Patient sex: F
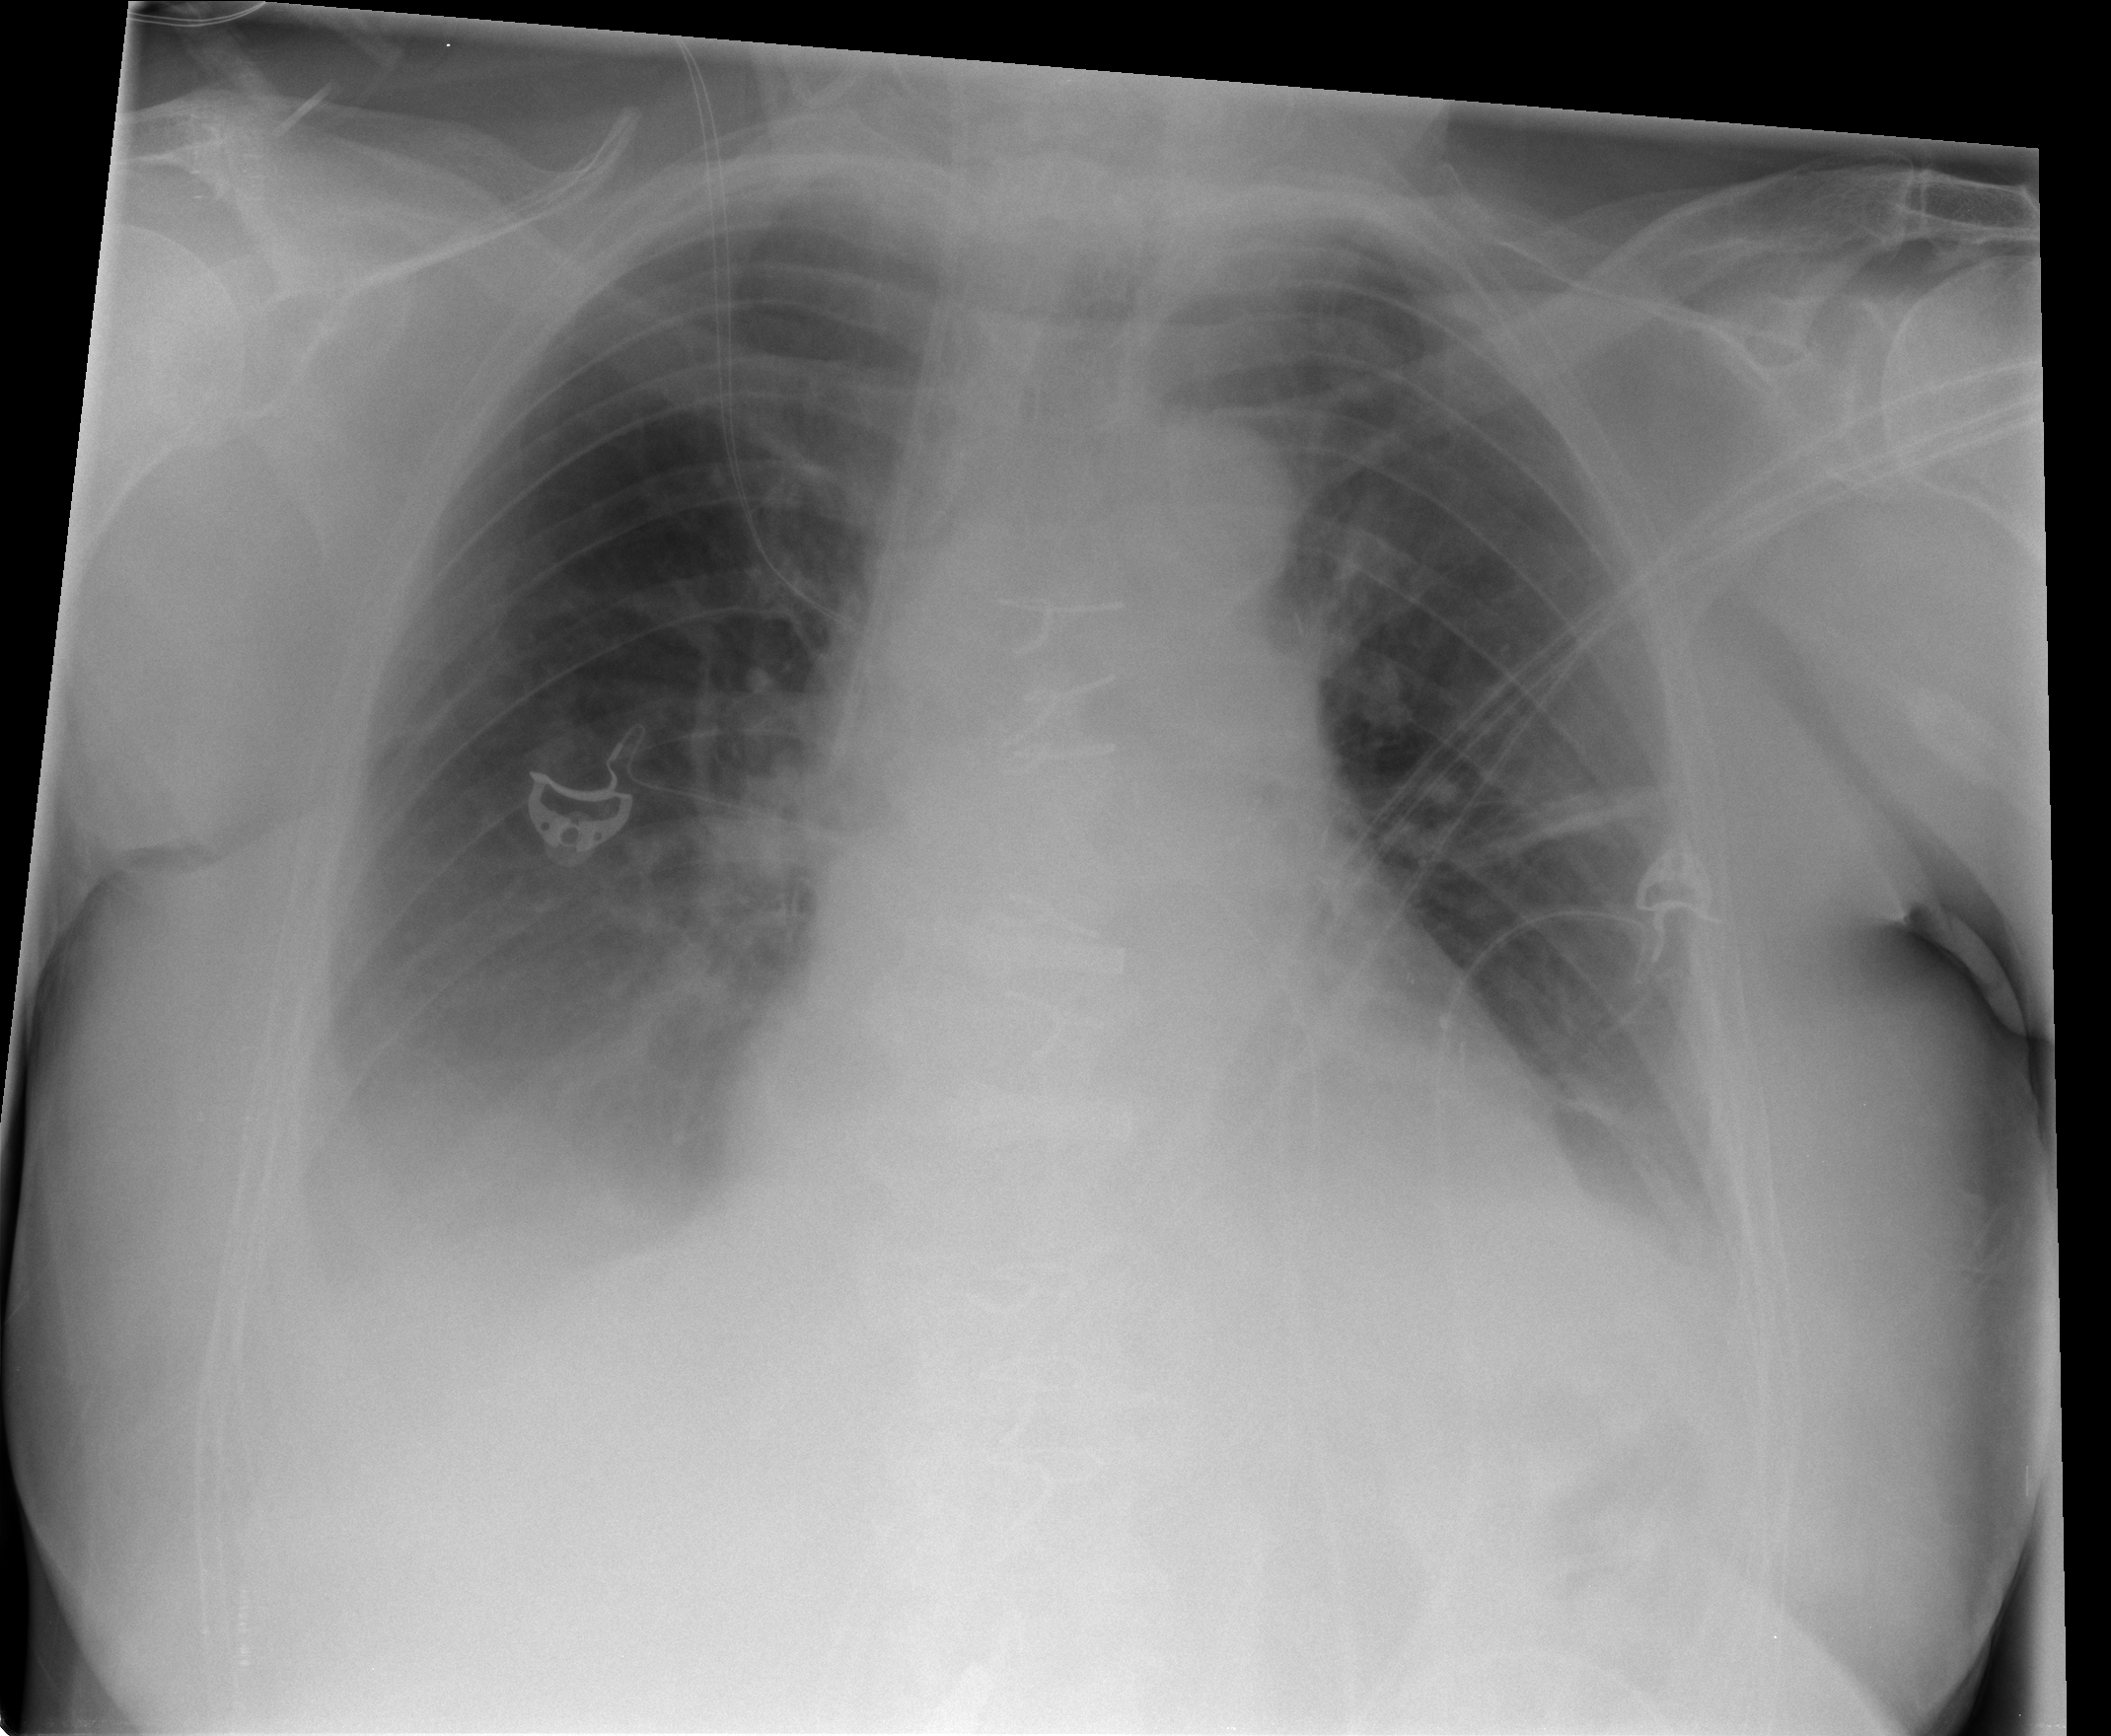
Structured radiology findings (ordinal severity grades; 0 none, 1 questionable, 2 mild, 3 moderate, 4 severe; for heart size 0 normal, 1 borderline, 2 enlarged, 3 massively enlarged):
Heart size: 0
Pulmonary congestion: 0
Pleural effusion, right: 2
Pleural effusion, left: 1
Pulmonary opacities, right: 0
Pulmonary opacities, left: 0
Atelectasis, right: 2
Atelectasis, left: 2